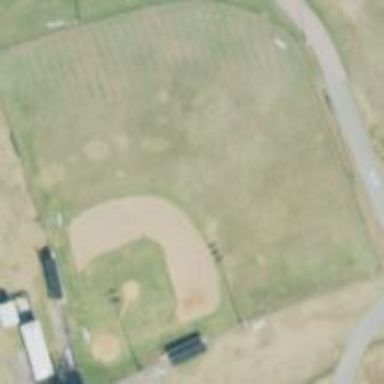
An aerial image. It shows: Baseball pitch for leisure land.